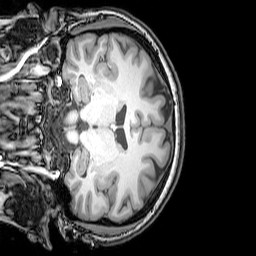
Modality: T1w
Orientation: coronal
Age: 22
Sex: female
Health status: healthy
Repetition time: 0.081 s
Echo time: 0.037 s